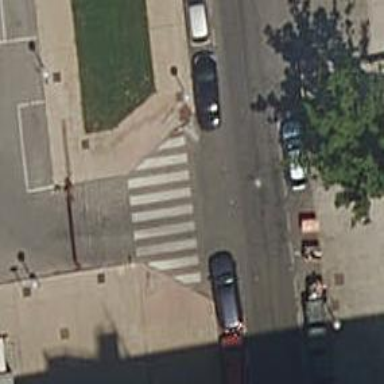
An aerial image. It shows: Marked crossing on the road.